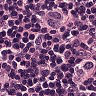
Metastatic tissue present: yes